Question: I have a table with two column that looks like so.

Which is what I need it covers the space available which is about 1000px. However my problem is when I view it on a mobile device iphone for example. The table instead of breaking after each item just squeezes the table to fit the screen which is what I imagine it is configured to do. What would be the best way to instead of squeezing the table to fit making the table change its layout. The only thing I can think of is checking the device type and creating the table through javascript, regularly if not a mobile device and changining table to one column with multiple rows if mobile.
Would this be the best way to do this?
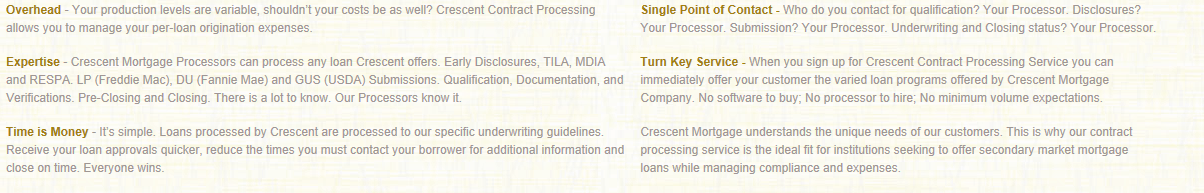
Answer: First of all for layouts, use new HTML5 semantic tags which will not only fix these issues but will also help you with the SEO, and use the power of pure CSS, learn CSS positioning, floats, and how to design responsive layouts, if you want different layout for different devices than use '@media queries'
Media Queries <URL>